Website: macys
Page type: billing-address
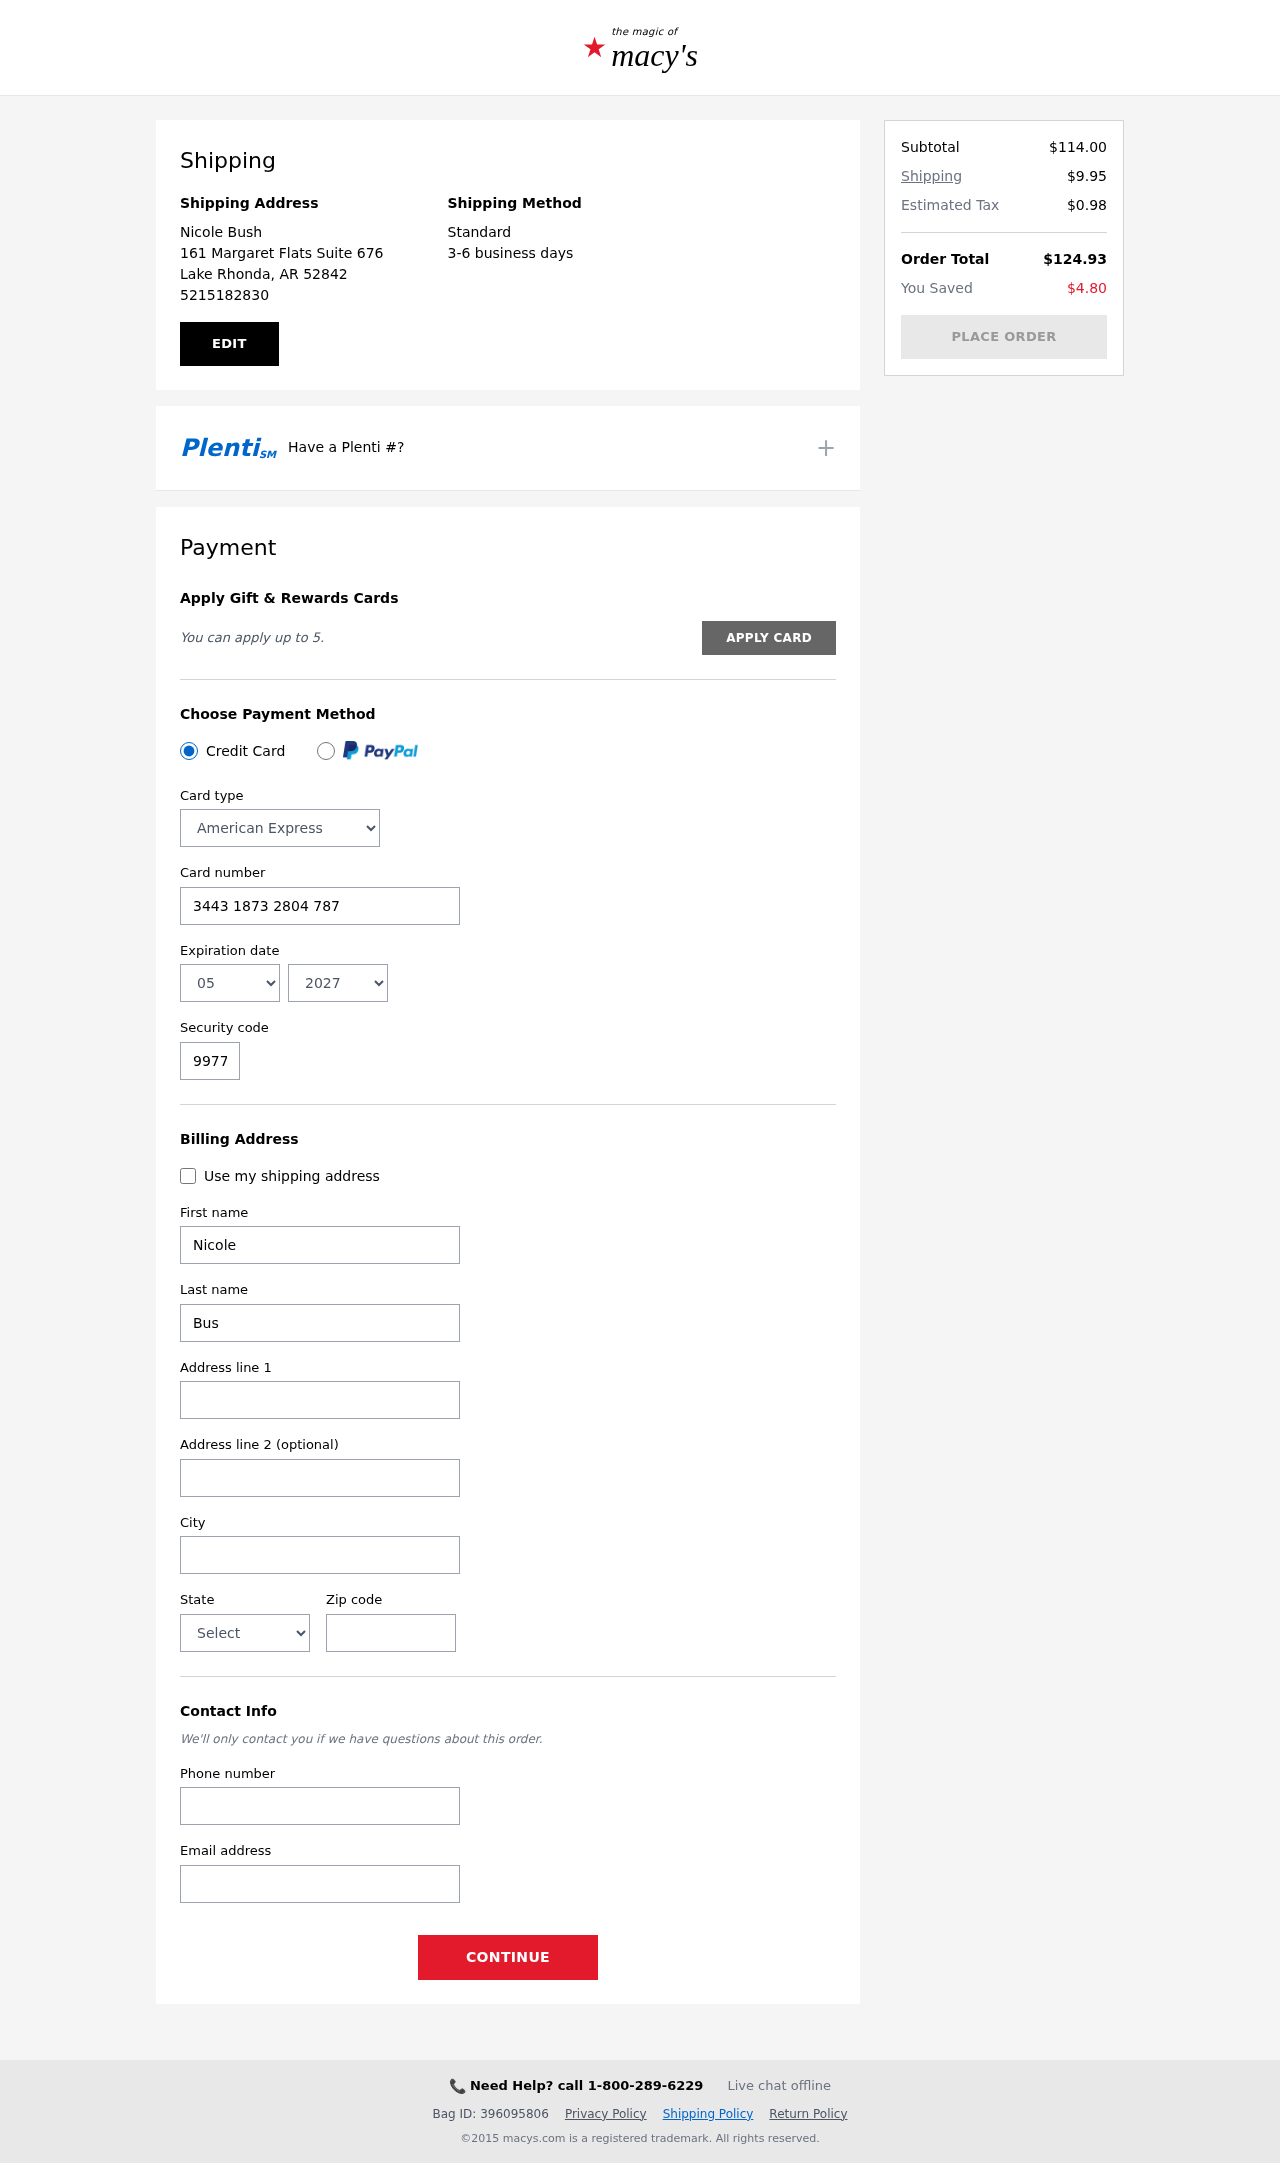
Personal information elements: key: PII_CARD_CVV
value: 9977
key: PII_CARD_EXPIRY_MONTH
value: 05
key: PII_CARD_EXPIRY_YEAR
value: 27
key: PII_CARD_NUMBER
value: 3443 1873 2804 787
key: PII_CARD_TYPE
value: American Express
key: PII_CITY
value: Lake Rhonda
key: PII_CITY_STATE_ZIP
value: Lake Rhonda, AR 52842
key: PII_EMAIL
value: nicolebush@gmail.com
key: PII_FIRSTNAME
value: Nicole
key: PII_FULLNAME
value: Nicole Bush
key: PII_LASTNAME
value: Bush
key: PII_PHONE
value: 5215182830
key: PII_POSTCODE
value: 52842
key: PII_STATE
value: Arkansas
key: PII_STREET
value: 161 Margaret Flats Suite 676
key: PII_STREET2
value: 07850 Suarez Heights
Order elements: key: ORDER_SUBTOTAL
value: $114.00
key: ORDER_SHIPPING_COST
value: $9.95
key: ORDER_TAX
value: $0.98
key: ORDER_TOTAL
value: $124.93
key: ORDER_SAVINGS
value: $4.80